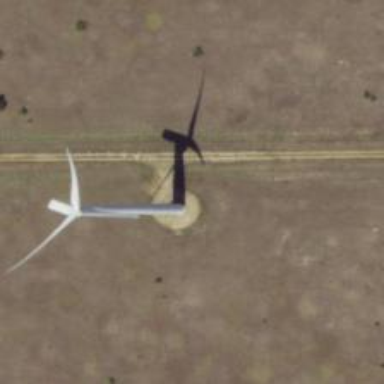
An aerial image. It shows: Wind generator powered by wind. The generator type is horizontal axis and it uses wind turbines.